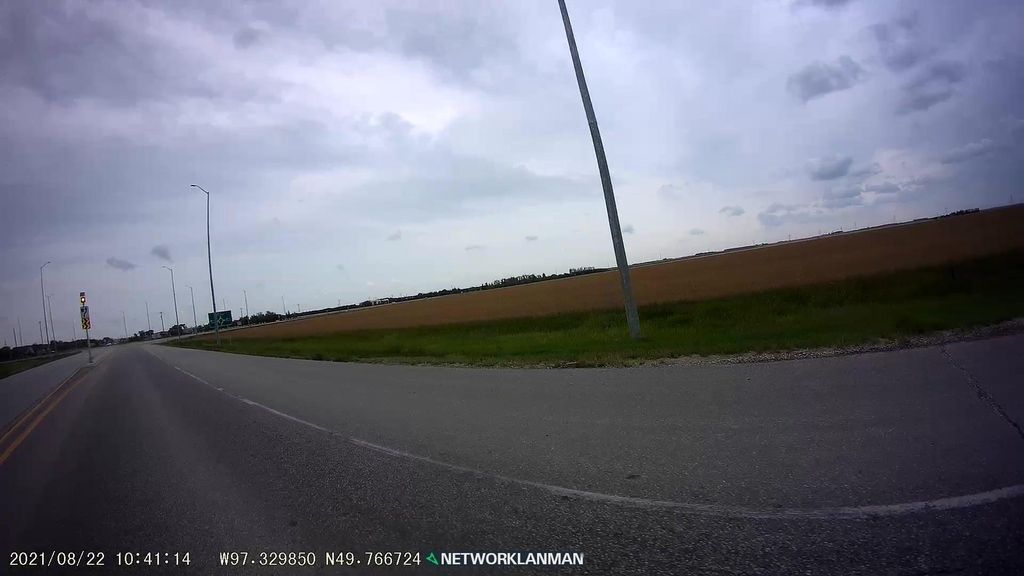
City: winnipeg